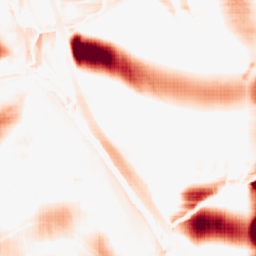
Category: morphological
Decomposition family: rolling_ball
Decomposition parameters: radius: 25
Upsampling method: sinc_blackman
Upsampling parameters: scale: 8
kernel_size: 16
Upsampling scale: 8